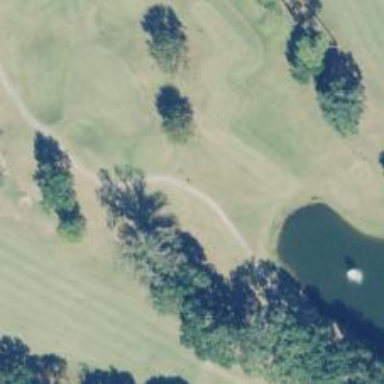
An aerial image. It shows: Footway that serves as golf path.